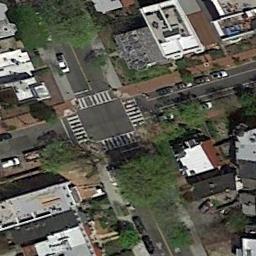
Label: intersection